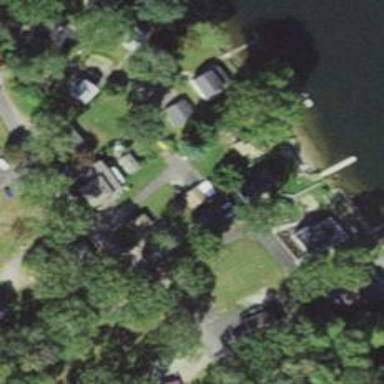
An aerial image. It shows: Residential driveway.